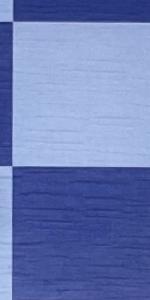
Label: Empty